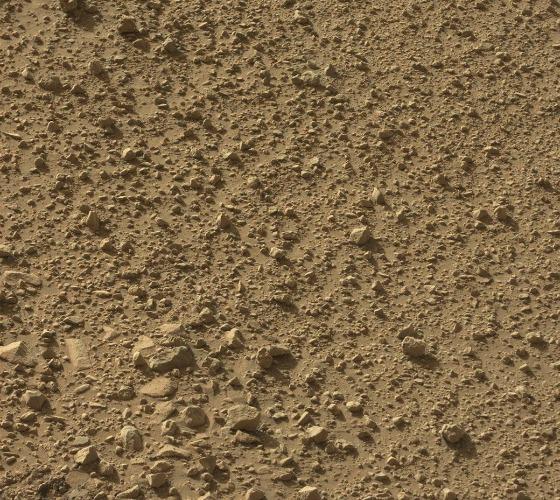
Terrain classes present: Gravel / Sand / Soil, Rock, Shadow